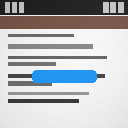
Screen state: on